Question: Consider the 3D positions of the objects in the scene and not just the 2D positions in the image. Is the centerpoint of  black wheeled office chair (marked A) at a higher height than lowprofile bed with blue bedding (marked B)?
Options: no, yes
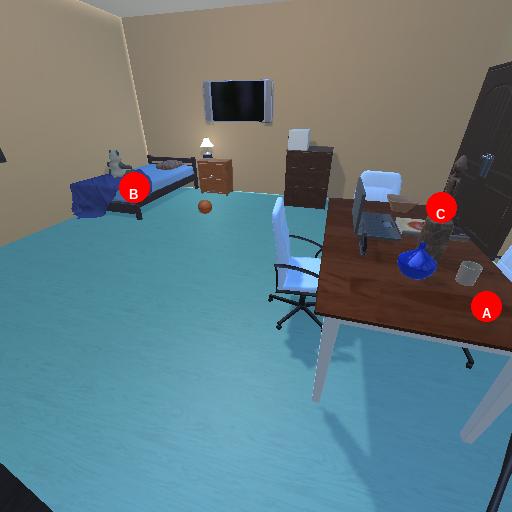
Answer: no